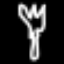
Label: fork